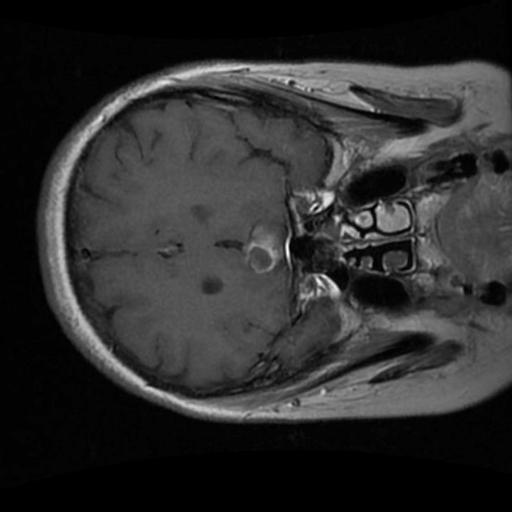
Label: brain_tumor